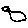
Label: bird